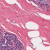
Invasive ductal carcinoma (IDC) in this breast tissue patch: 0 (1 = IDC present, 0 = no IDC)